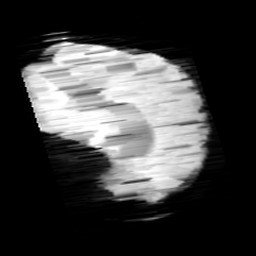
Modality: minIP
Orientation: sagittal
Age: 9
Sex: female
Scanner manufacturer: siemens
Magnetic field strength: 3 T
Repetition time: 0.027 s
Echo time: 0.02 s